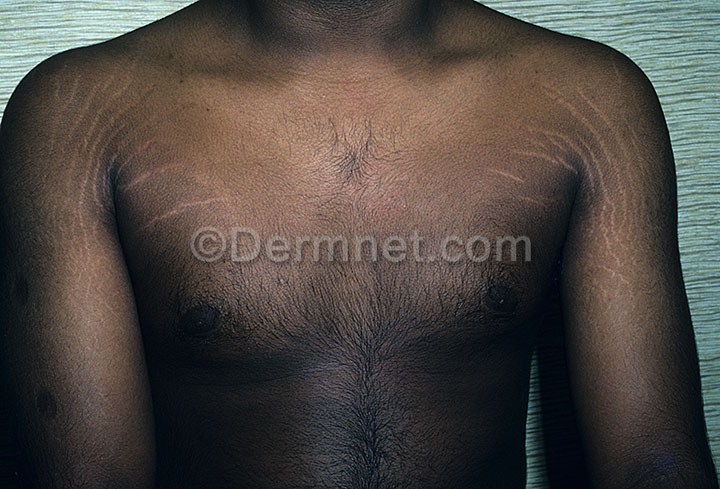
Disease: Systemic Disease